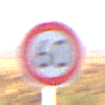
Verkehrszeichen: Geschwindigkeit60
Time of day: MorningAfternoon
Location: Outdoor (Nature)
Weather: Clear
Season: NotSpecified
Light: Natural